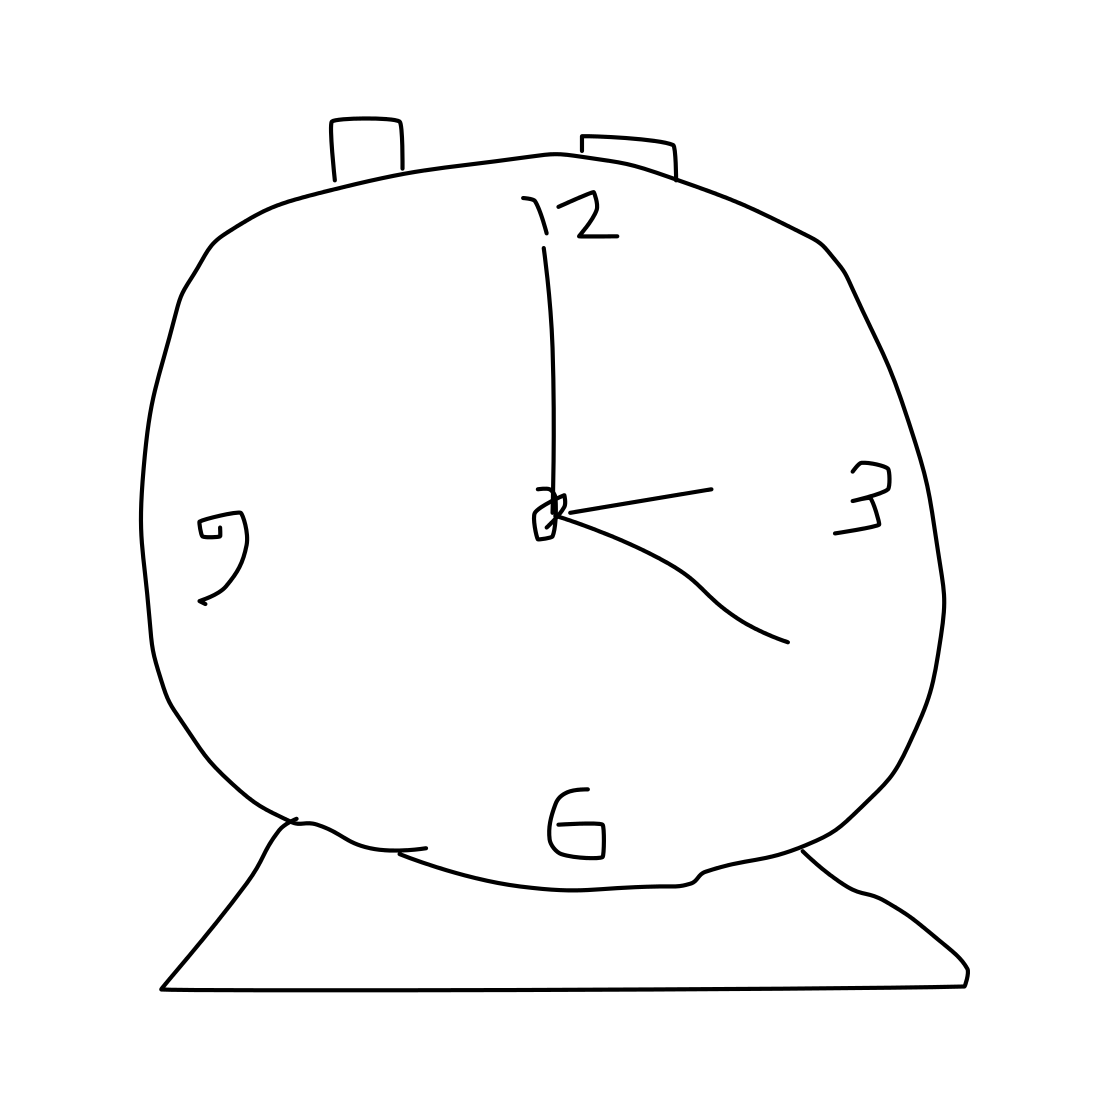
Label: alarm clock